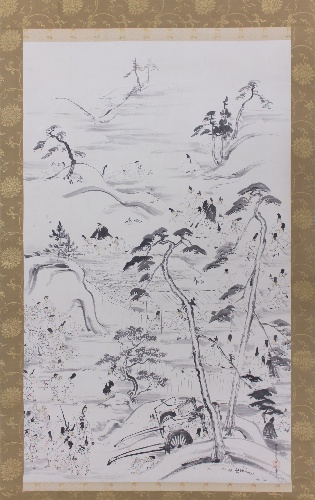
Title: 冷泉為恭筆　圓融院船岡山子日御遊図|Emperor Enyū’s Outing to Funaokayama on the First Day of the Rat in the New Year
Artist: Reizei Tamechika
Artist bio: 1823–1864
Date: 19th century
Object type: Hanging scroll
Classification: Paintings
Medium: Hanging scroll; ink and color on paper
Culture: Japan
Period: Edo period (1615–1868)
Dimensions: Image: 61 13/16 × 37 1/2 in. (157 × 95.3 cm)
Overall with mounting: 93 11/16 × 44 3/8 in. (238 × 112.7 cm)
Overall with knobs: 93 11/16 × 46 3/8 in. (238 × 117.8 cm)
Department: Asian Art
Credit line: Mary and Cheney Cowles Collection, Gift of Mary and Cheney Cowles, 2018
Accession year: 2018
Repository: Metropolitan Museum of Art, New York, NY